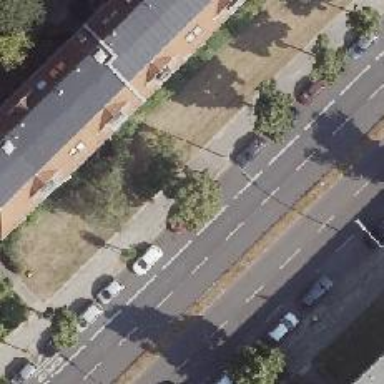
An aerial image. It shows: Avenue lined with broadleaved deciduous trees.